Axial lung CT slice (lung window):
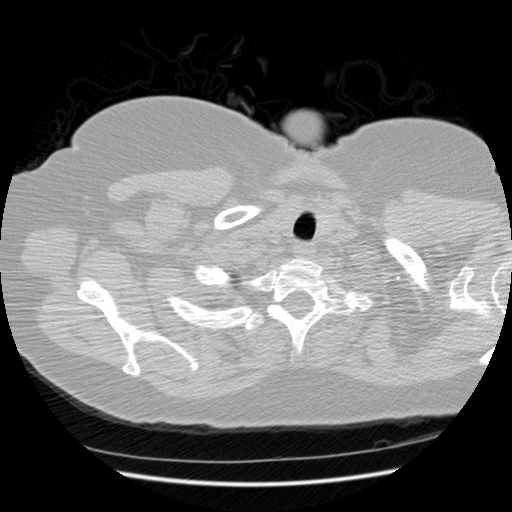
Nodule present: no